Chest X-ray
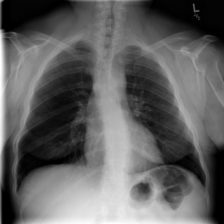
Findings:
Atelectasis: negative
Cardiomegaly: negative
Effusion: negative
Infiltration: positive
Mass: negative
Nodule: negative
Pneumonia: negative
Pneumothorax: negative
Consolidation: negative
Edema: negative
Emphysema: negative
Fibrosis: negative
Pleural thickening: negative
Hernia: negative